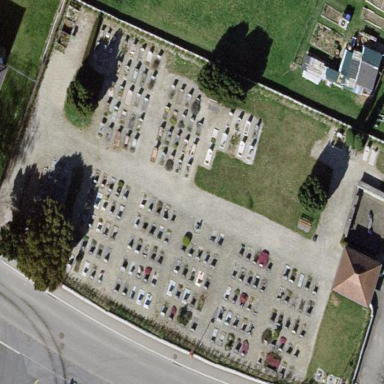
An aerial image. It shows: Cemetery.